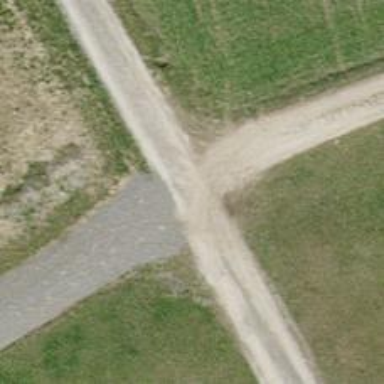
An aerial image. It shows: Pebblestone track with grade4 tracktype.